Question: I am trying to get the 'WhatsThis' functionality working in a QDialog-based application, so when the user clicks the little question mark in the Title Bar, a little 'about' dialog appears.
By default, clicking that button does nothing except change my mouse cursor to the 'Forbidden' cursor:

Based on <URL>, I reimplemented event as follows:
'''
def event(self, event):
if event.type() == QtCore.QEvent.EnterWhatsThisMode:
print "Here is a useful message"
return True
return QtGui.QDialog.event(self, event)
'''
While this prints out the desired message, I still get the 'Forbidden' cursor, even when I add the following to the above event function:
'''
QtGui.QApplication.setOverrideCursor(QtGui.QCursor(QtCore.Qt.ArrowCursor))
'''
This creates an arrow temporarily, but when I bring the cursor anywhere outside the Title Bar in the app, the cursor turns Forbidden again. It's almost as if it is acting like there is a modal dialog open somewhere that needs to be executed.
How can I stop this Forbidden behavior?
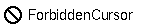
Answer: Insert a call to <URL> in your event handler to exit "What's this?" mode as soon as it's entered.
'''
def event(self, event):
if event.type() == QtCore.QEvent.EnterWhatsThisMode:
QtGui.QWhatsThis.leaveWhatsThisMode()
print "Here is a useful message"
return True
return QtGui.QDialog.event(self, event)
'''